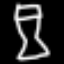
Label: hourglass